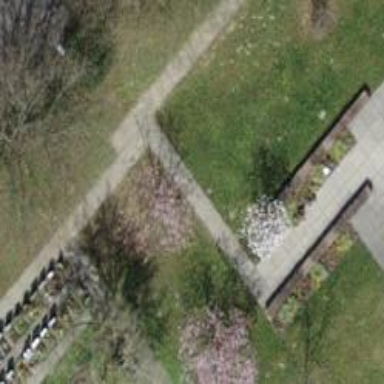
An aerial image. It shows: Path made of paving stones.